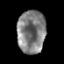
Tissue: prostate
Cell type: Myeloid cells
Senescence score: 0.3187
Nuclear area (px): 1193
Mean DAPI intensity: 128.167